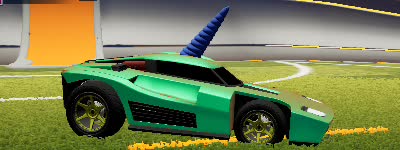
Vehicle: breakout